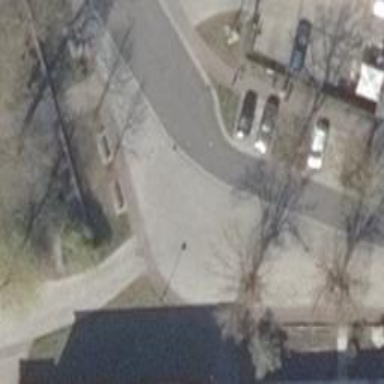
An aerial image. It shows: Sidewalk.